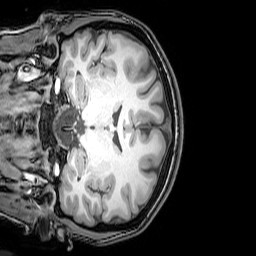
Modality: T1w
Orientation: coronal
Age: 22
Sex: female
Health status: healthy
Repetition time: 0.081 s
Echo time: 0.037 s